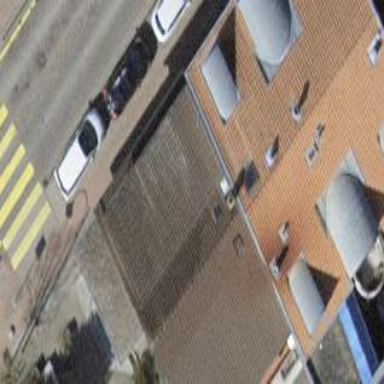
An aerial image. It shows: Gabled roof apartments building with maroon roof tiles and gray exterior.